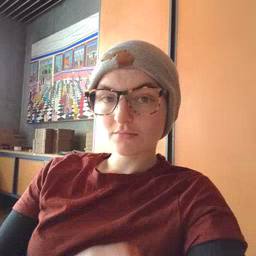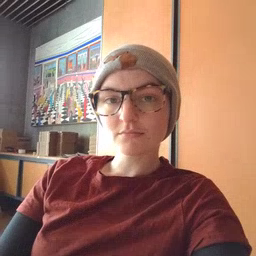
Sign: red